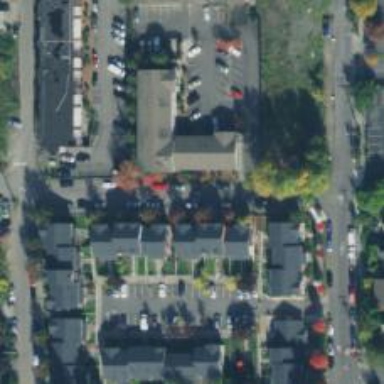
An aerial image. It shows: Living street.